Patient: sex F, age 22
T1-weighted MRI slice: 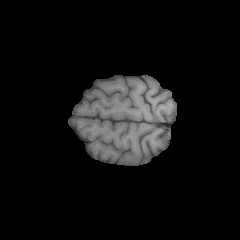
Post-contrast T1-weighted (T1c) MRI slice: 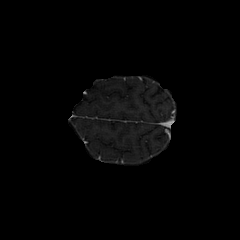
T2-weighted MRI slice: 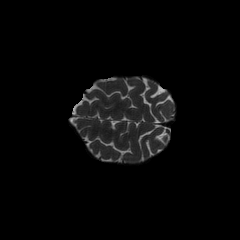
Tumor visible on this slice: no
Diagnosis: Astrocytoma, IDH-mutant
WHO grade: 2